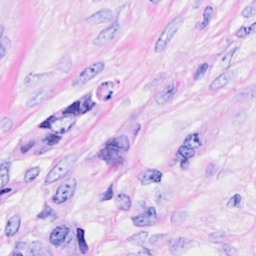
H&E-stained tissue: Breast